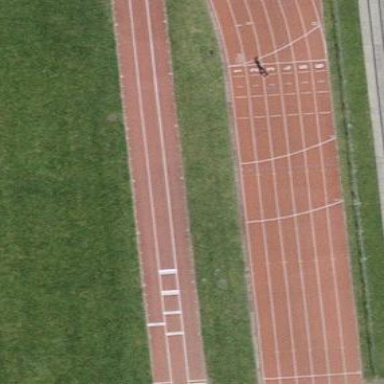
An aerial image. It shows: Athletics track located on leisure land.